Field crop: tomato
Growth stage: 2
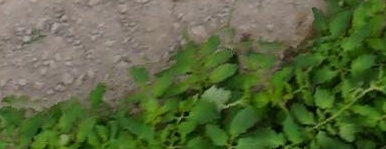
Species: tomato